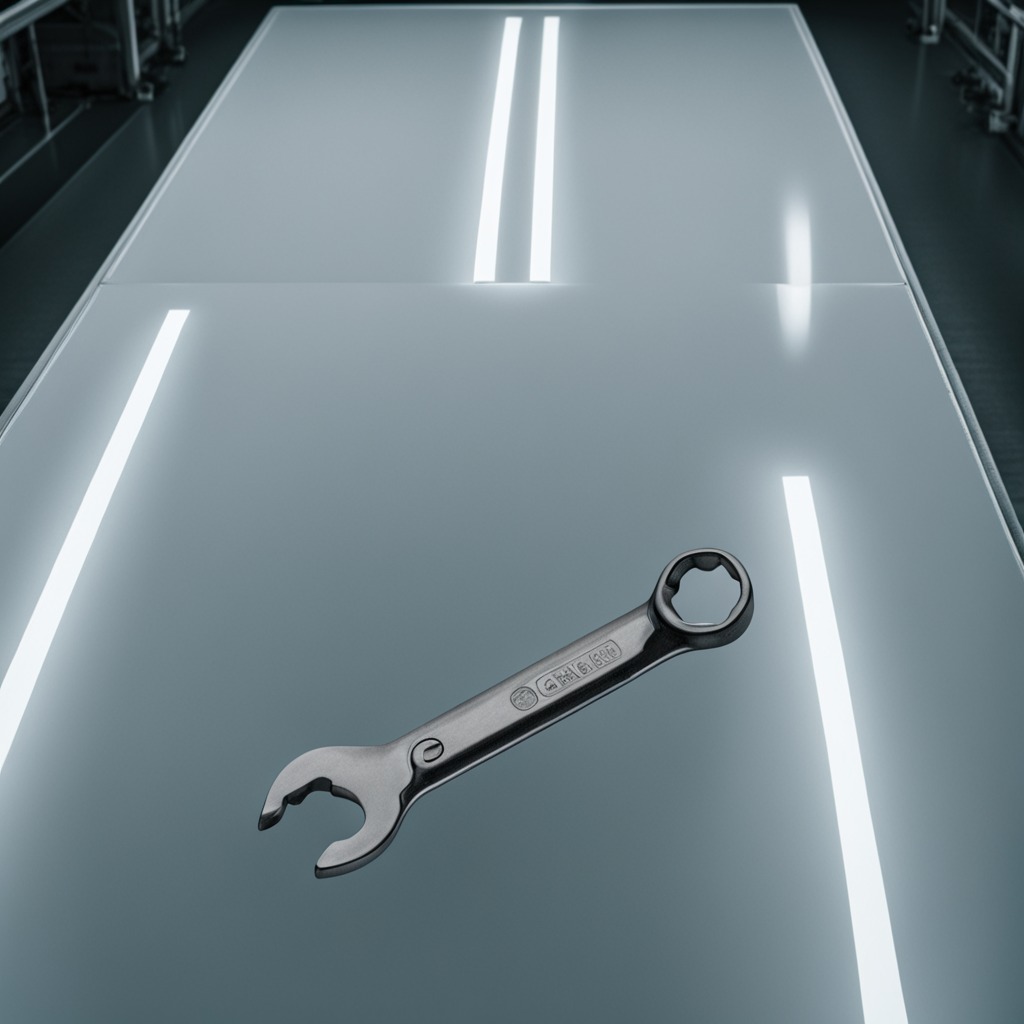
A wrench is lying on the table.